Field crop: tomato
Growth stage: 2
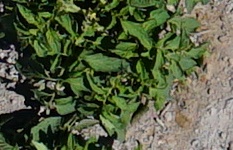
Species: tomato